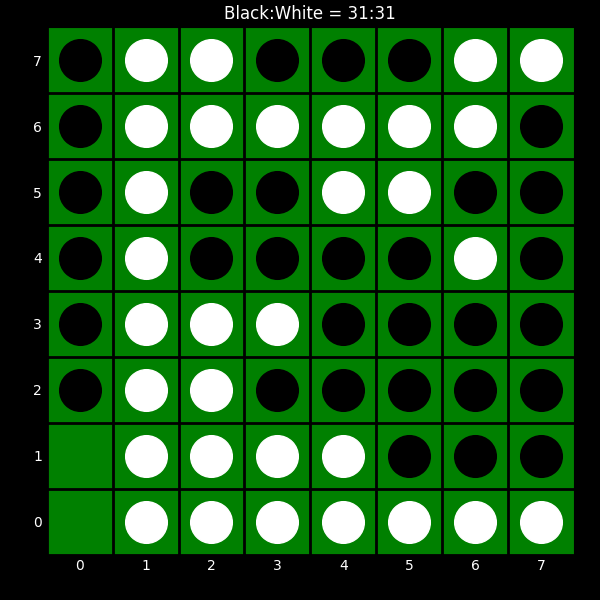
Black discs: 31
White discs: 31